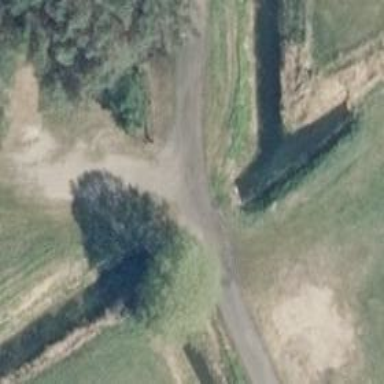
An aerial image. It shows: Dirt track road with grade 3 tracktype.